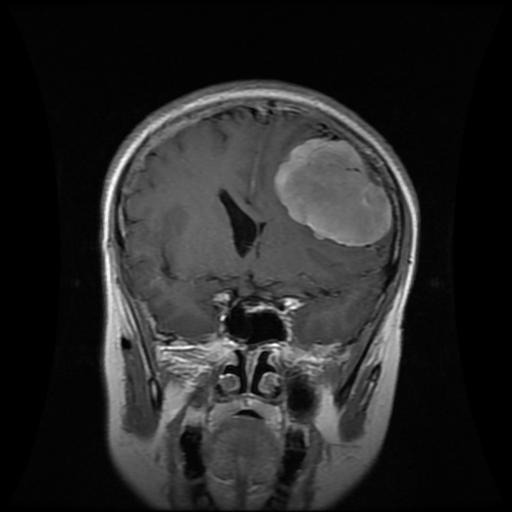
Label: meningioma